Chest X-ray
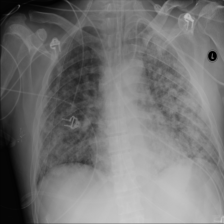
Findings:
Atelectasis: negative
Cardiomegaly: negative
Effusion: negative
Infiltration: negative
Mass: negative
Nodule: positive
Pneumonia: negative
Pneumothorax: negative
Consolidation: negative
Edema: negative
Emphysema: negative
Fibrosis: negative
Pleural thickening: negative
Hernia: negative